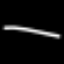
Label: line